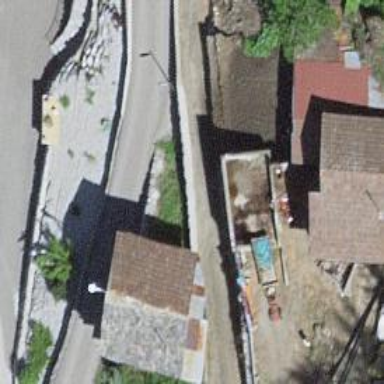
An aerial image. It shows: Retaining wall.